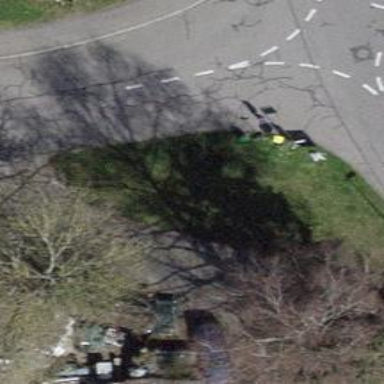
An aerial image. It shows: Post box is visible.